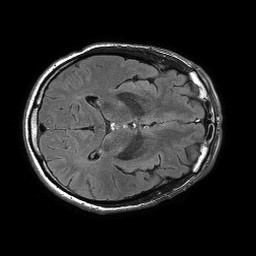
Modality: FLAIR
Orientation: axial
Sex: male
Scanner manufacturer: philips
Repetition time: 11 s
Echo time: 0.125 s